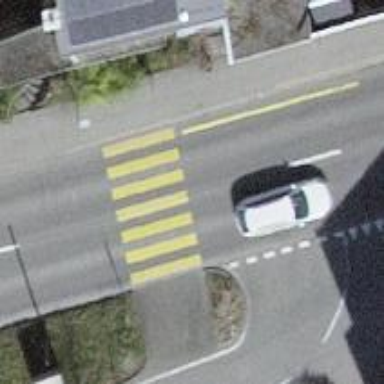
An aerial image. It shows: Kerb serving as barrier.